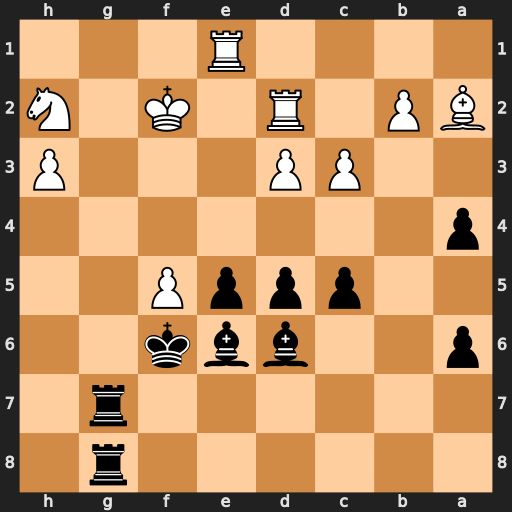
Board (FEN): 6r1/6r1/p2bbk2/2pppP2/p7/2PP3P/BP1R1K1N/4R3
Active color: b
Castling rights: -
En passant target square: -
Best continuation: Rg2+ Kf1 Rxd2